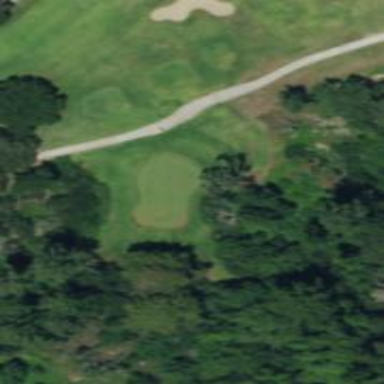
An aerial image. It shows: Golf tee.